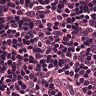
Metastatic tissue present: no